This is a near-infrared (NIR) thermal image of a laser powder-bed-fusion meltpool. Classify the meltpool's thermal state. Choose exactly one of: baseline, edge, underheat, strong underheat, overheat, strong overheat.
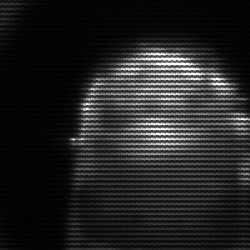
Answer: strong underheat